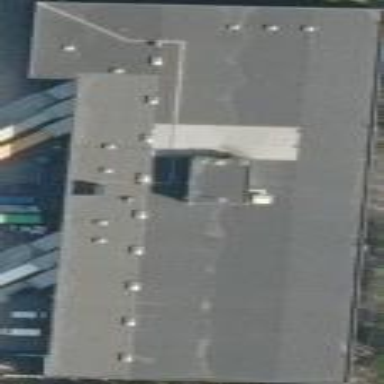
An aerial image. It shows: Warehouse.